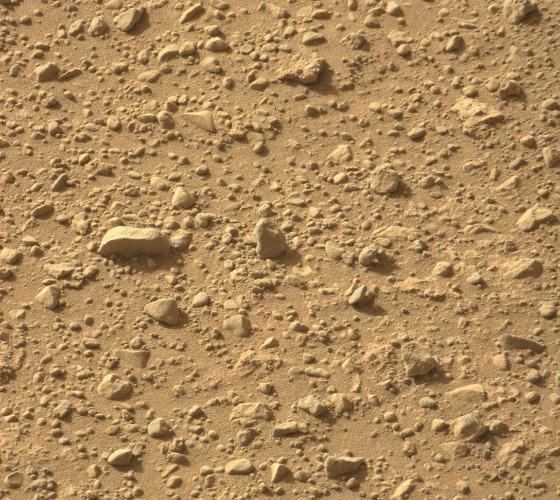
Terrain classes present: Gravel / Sand / Soil, Rock, Shadow